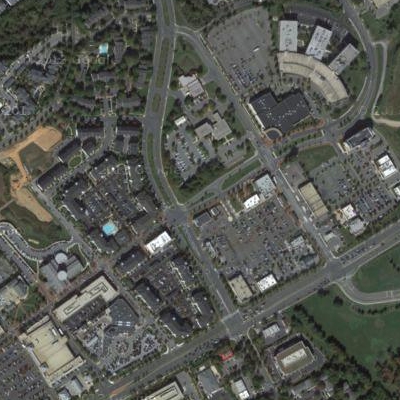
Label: gParking